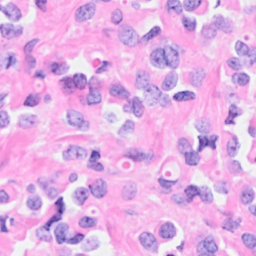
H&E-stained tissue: Breast